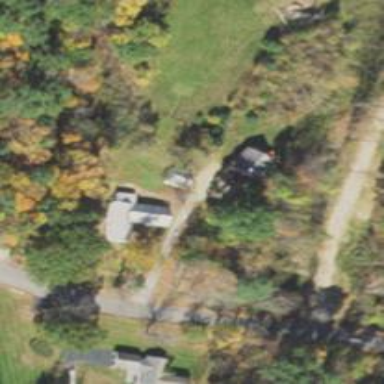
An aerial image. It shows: Driveway.